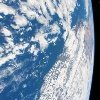
Label: cloud